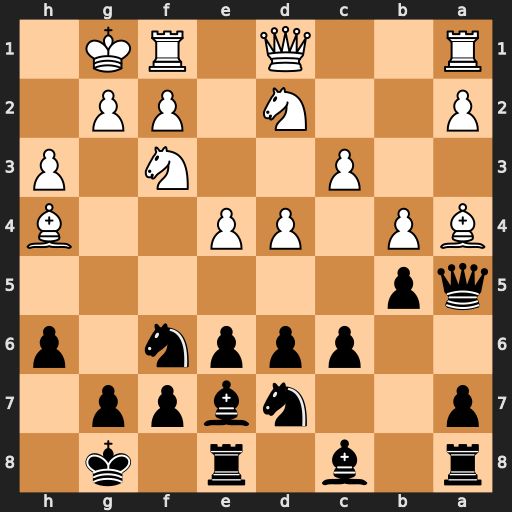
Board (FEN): r1b1r1k1/p2nbpp1/2pppn1p/qp6/BP1PP2B/2P2N1P/P2N1PP1/R2Q1RK1
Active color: b
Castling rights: -
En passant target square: -
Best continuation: Qxa4 Qxa4 bxa4